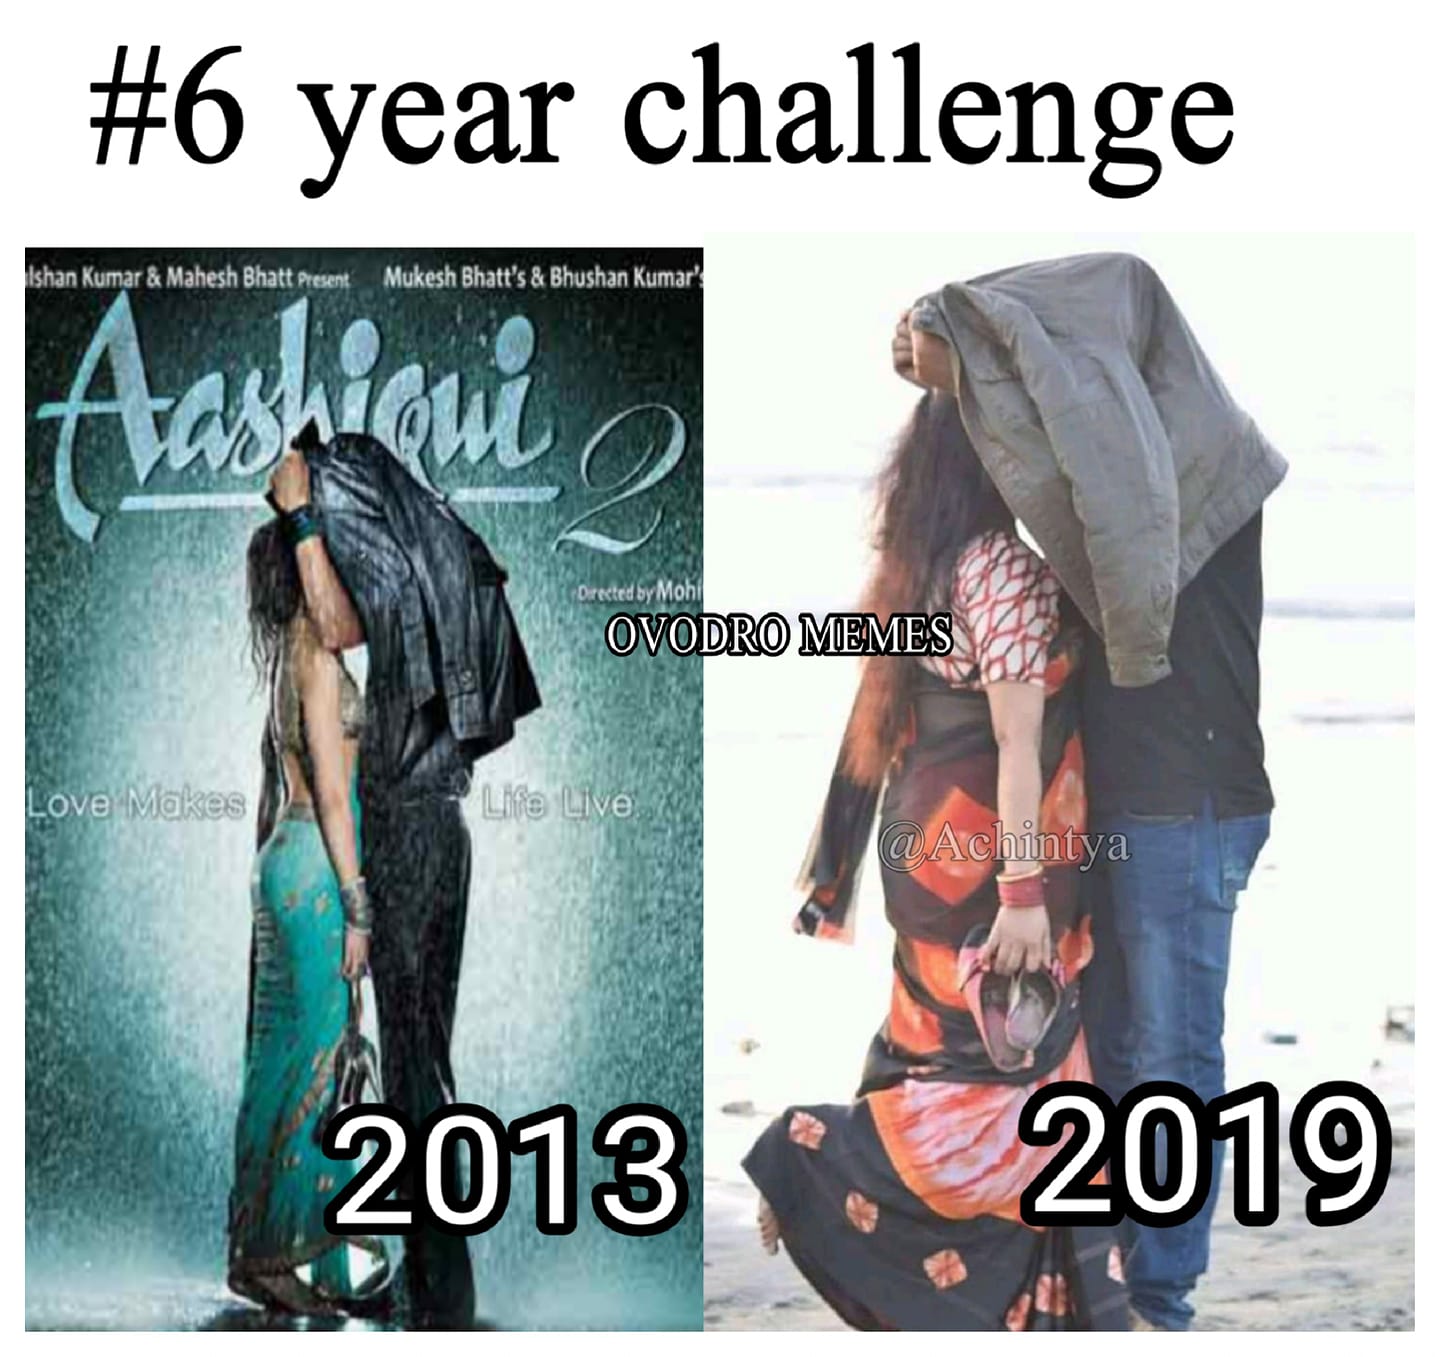
Caption: #6 year challenge    2013    2019
Label: hate